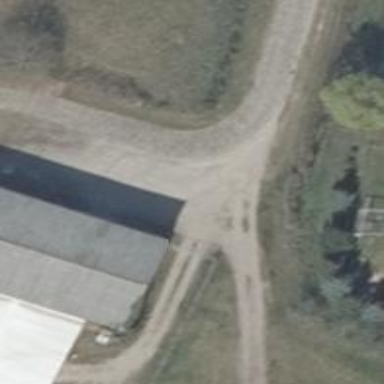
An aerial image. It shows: Service road.